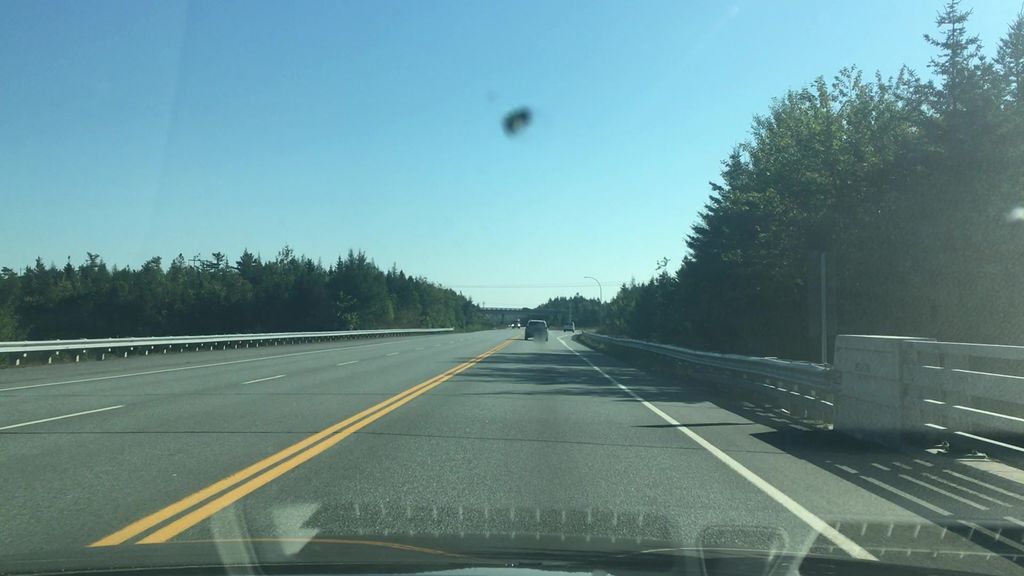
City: halifax